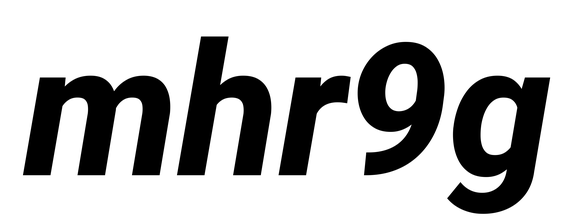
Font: Roboto-Italic_ExtraBold_Italic